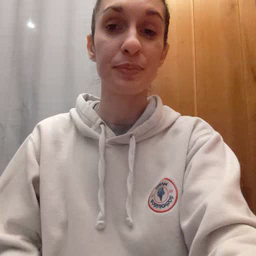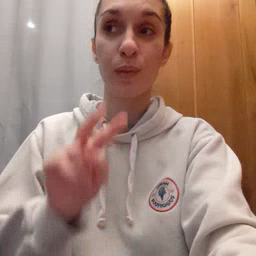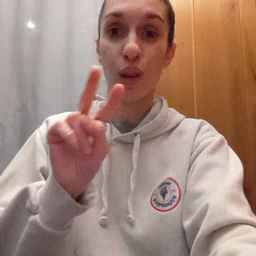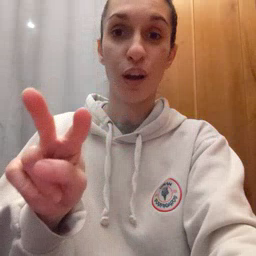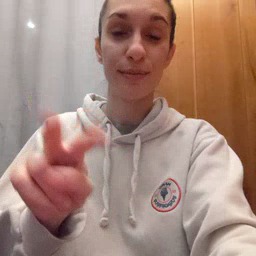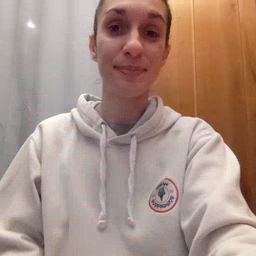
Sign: look